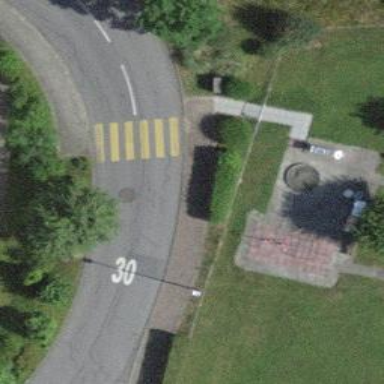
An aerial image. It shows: Pedestrian crossing with zebra markings on the footway.